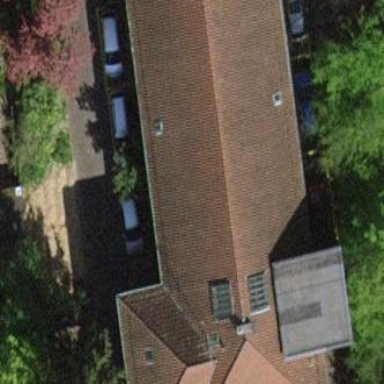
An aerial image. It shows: Beautiful church building.